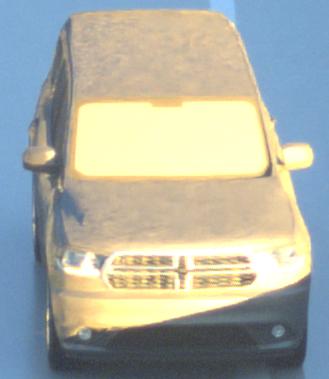
Make: Dodge
Model: Durango
Detailed model: Gen. 3
Model produced from: 2010
Doors: 5
Color: gray
Road condition: wet road
Daytime: sunrise or sunset
Contrast: medium contrast